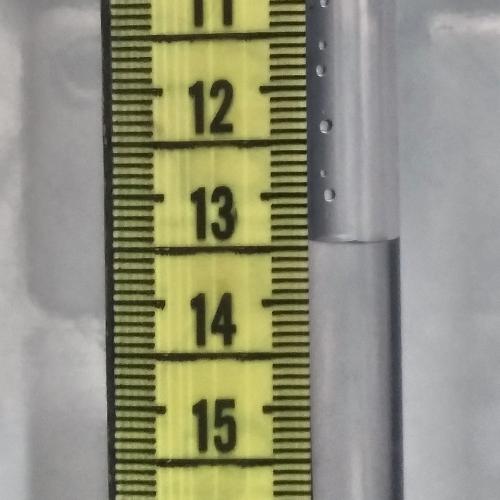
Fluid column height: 13.4 cm